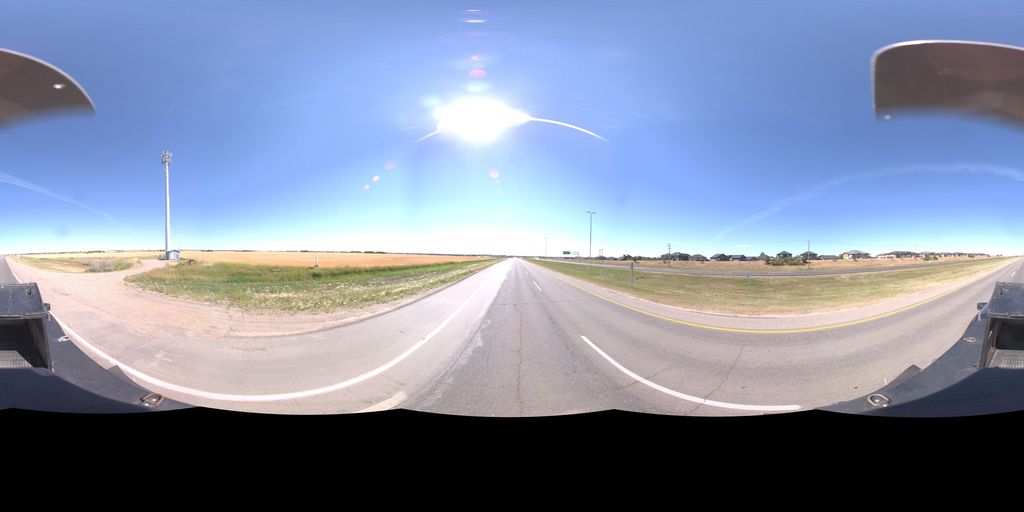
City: saskatoon